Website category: university
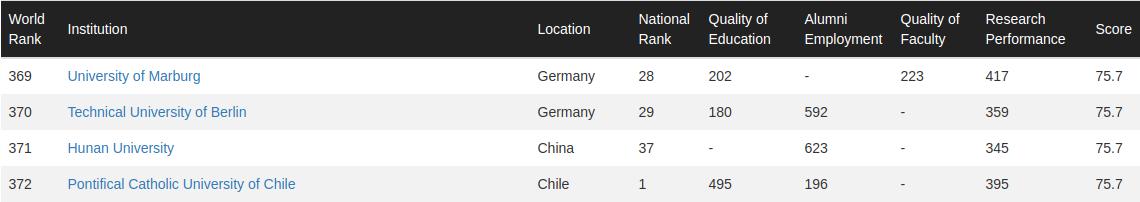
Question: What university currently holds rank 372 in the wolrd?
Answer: Pontifical Catholic University of Chile

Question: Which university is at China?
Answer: Hunan University

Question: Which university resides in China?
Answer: Hunan University

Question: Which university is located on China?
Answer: Hunan University

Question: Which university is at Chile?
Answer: Pontifical Catholic University of Chile

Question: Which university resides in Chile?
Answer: Pontifical Catholic University of Chile

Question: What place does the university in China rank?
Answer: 371

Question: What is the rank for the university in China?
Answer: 371

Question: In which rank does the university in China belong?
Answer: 371

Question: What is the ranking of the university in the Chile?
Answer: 372

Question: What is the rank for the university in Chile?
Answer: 372

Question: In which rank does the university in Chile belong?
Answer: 372

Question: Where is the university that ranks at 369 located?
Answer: Germany

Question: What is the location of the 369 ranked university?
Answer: Germany

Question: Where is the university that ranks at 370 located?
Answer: Germany

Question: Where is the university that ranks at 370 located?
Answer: Germany

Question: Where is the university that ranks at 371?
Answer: China

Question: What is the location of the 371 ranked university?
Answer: China

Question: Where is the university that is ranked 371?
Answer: China

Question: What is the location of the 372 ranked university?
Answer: Chile